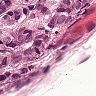
Metastatic tissue present: yes